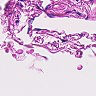
Metastatic tissue present: no